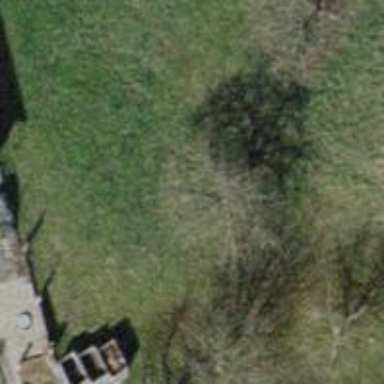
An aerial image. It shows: Single tag "natural: tree."